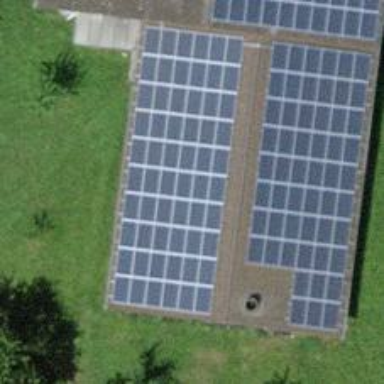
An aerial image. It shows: Solar power generator.